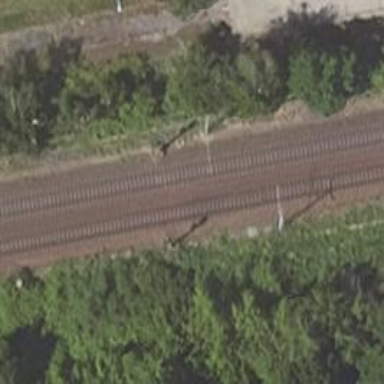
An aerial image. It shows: Railway signal.